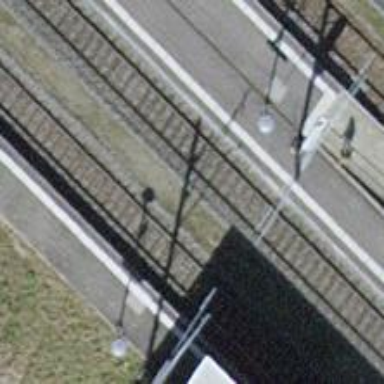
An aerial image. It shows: Stop position for public transport at railway stop.